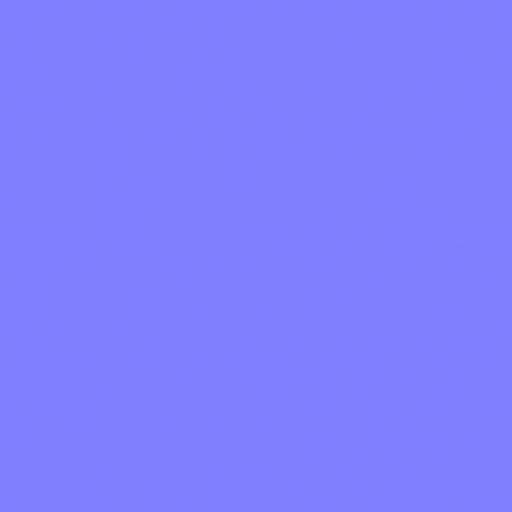
beige floor stone terrazzo